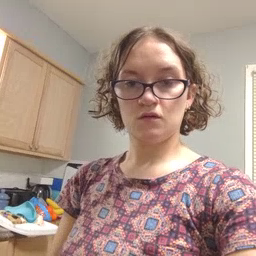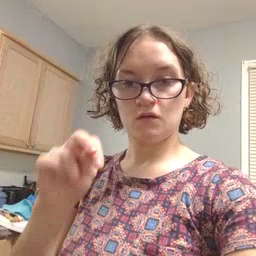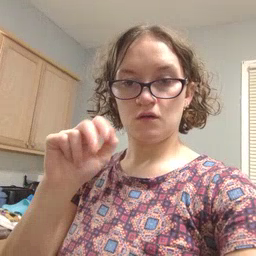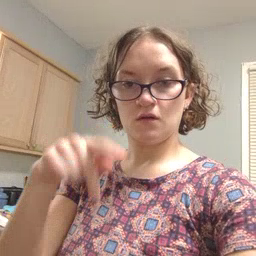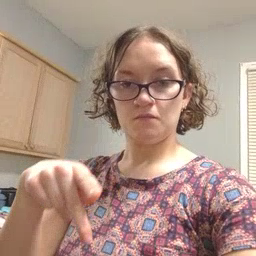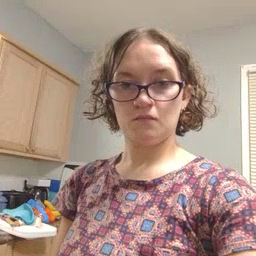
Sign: nap